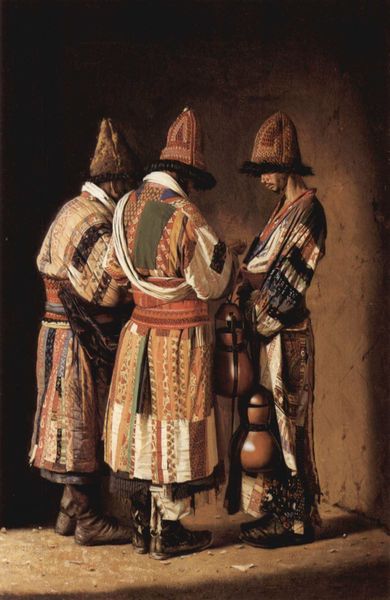
Titel: Derwische im Festtagsschmuck
Künstler: Wassilij Wassiljewitsch Wereschtschagin
Standort: Moskva
Institution: Tretjakow-Galerie
Schlagwörter: blau, dunkel, gemälde, gruppe, kämpfer, mann, schatten, umhang, weiß, gelb, grün, menschen, ocker, braun, bunt, hell, hut, hüte, kleider, licht, männer, profil, raum, rücken, schwarz, szene, ölbild, blick, gebäude, gürtel, rot, schal, tuch, beige, gespräch, hochformat, malerei, muster, rock, bart, flasche, flaschen, jacke, kappe, kappen, mützen, wand, falten, gesicht, inkarnat, kleidung, kragen, mensch, pelz, stehen, tragen, ärmel, bild, instrument, portrait, porträt, öl, erde, sonne, boden, gewand, mantel, realismus, stoff, stoffe, drei, gewänder, personen, musiker, person, bauern, handel, kreis, krug, kürbis, beine, fell, schärpe, schürze, bein, rückenansicht, ecke, röcke, schuhe, hosen, russland, schürzen, mauer, figuren, soldaten, drei männer, flicken, ernst, lichteinfall, gesenkt, dünn, bauer, gefäß, lichtstrahl, orient, orientalisch, acryl, asien, uniform, uniformen, jacken, soldat, vorgebeugt, asiatisch, mäntel, kugeln, helm, stiefel, beten, gebet, gefässe, rüstung, tracht, china, andächtig, schweigen, helme, krüge, versunken, brauntöne, leder, wams, unsichtbar, andacht, priester, gebückt, trachten, mönche, lokalfarben, gurt, kürbisse, gewebe, russen, hirten, kannen, tradition, schärpen, husaren, gurte, karaffen, verkleidet, musikinstrumente, besprechung, wasserbehälter, mongolei, mongolen, patchwork, gemäkde, tibet, zusammenstehen, mongole, kallebasse, verschwörung, seltsam, nomade, nomaden, fremd, krempen, spitzhüte, tibeter, meditieren, lederschuhe, kalebassen, kalebasse, inidaner, wasserkrüge, innne, horaz, bergvolk, flickenmantel, landestracht, taillenbänder, 3, janitscharen, bauchbänder, mongolgen, kalebas, papstwache